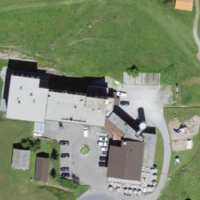
EUNIS habitat code: 24
Species observed at this site:
Motacilla alba